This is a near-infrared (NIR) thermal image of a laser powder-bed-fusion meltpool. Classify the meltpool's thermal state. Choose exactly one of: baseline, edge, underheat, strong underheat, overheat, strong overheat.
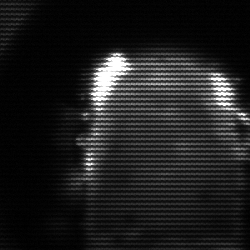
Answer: baseline